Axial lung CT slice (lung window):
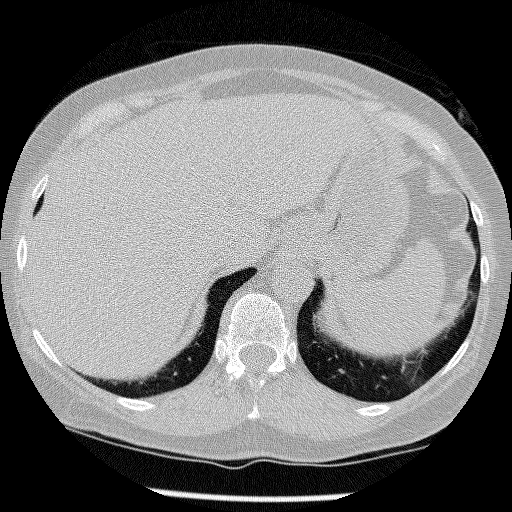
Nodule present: no